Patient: sex F, age 68
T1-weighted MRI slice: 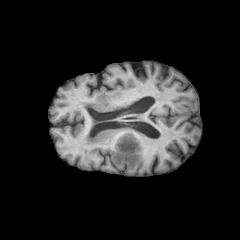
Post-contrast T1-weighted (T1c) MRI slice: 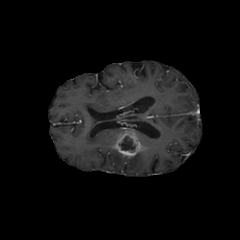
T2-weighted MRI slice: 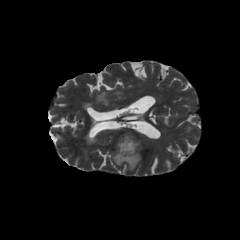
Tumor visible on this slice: yes
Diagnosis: Glioblastoma, IDH-wildtype
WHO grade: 4